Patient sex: F
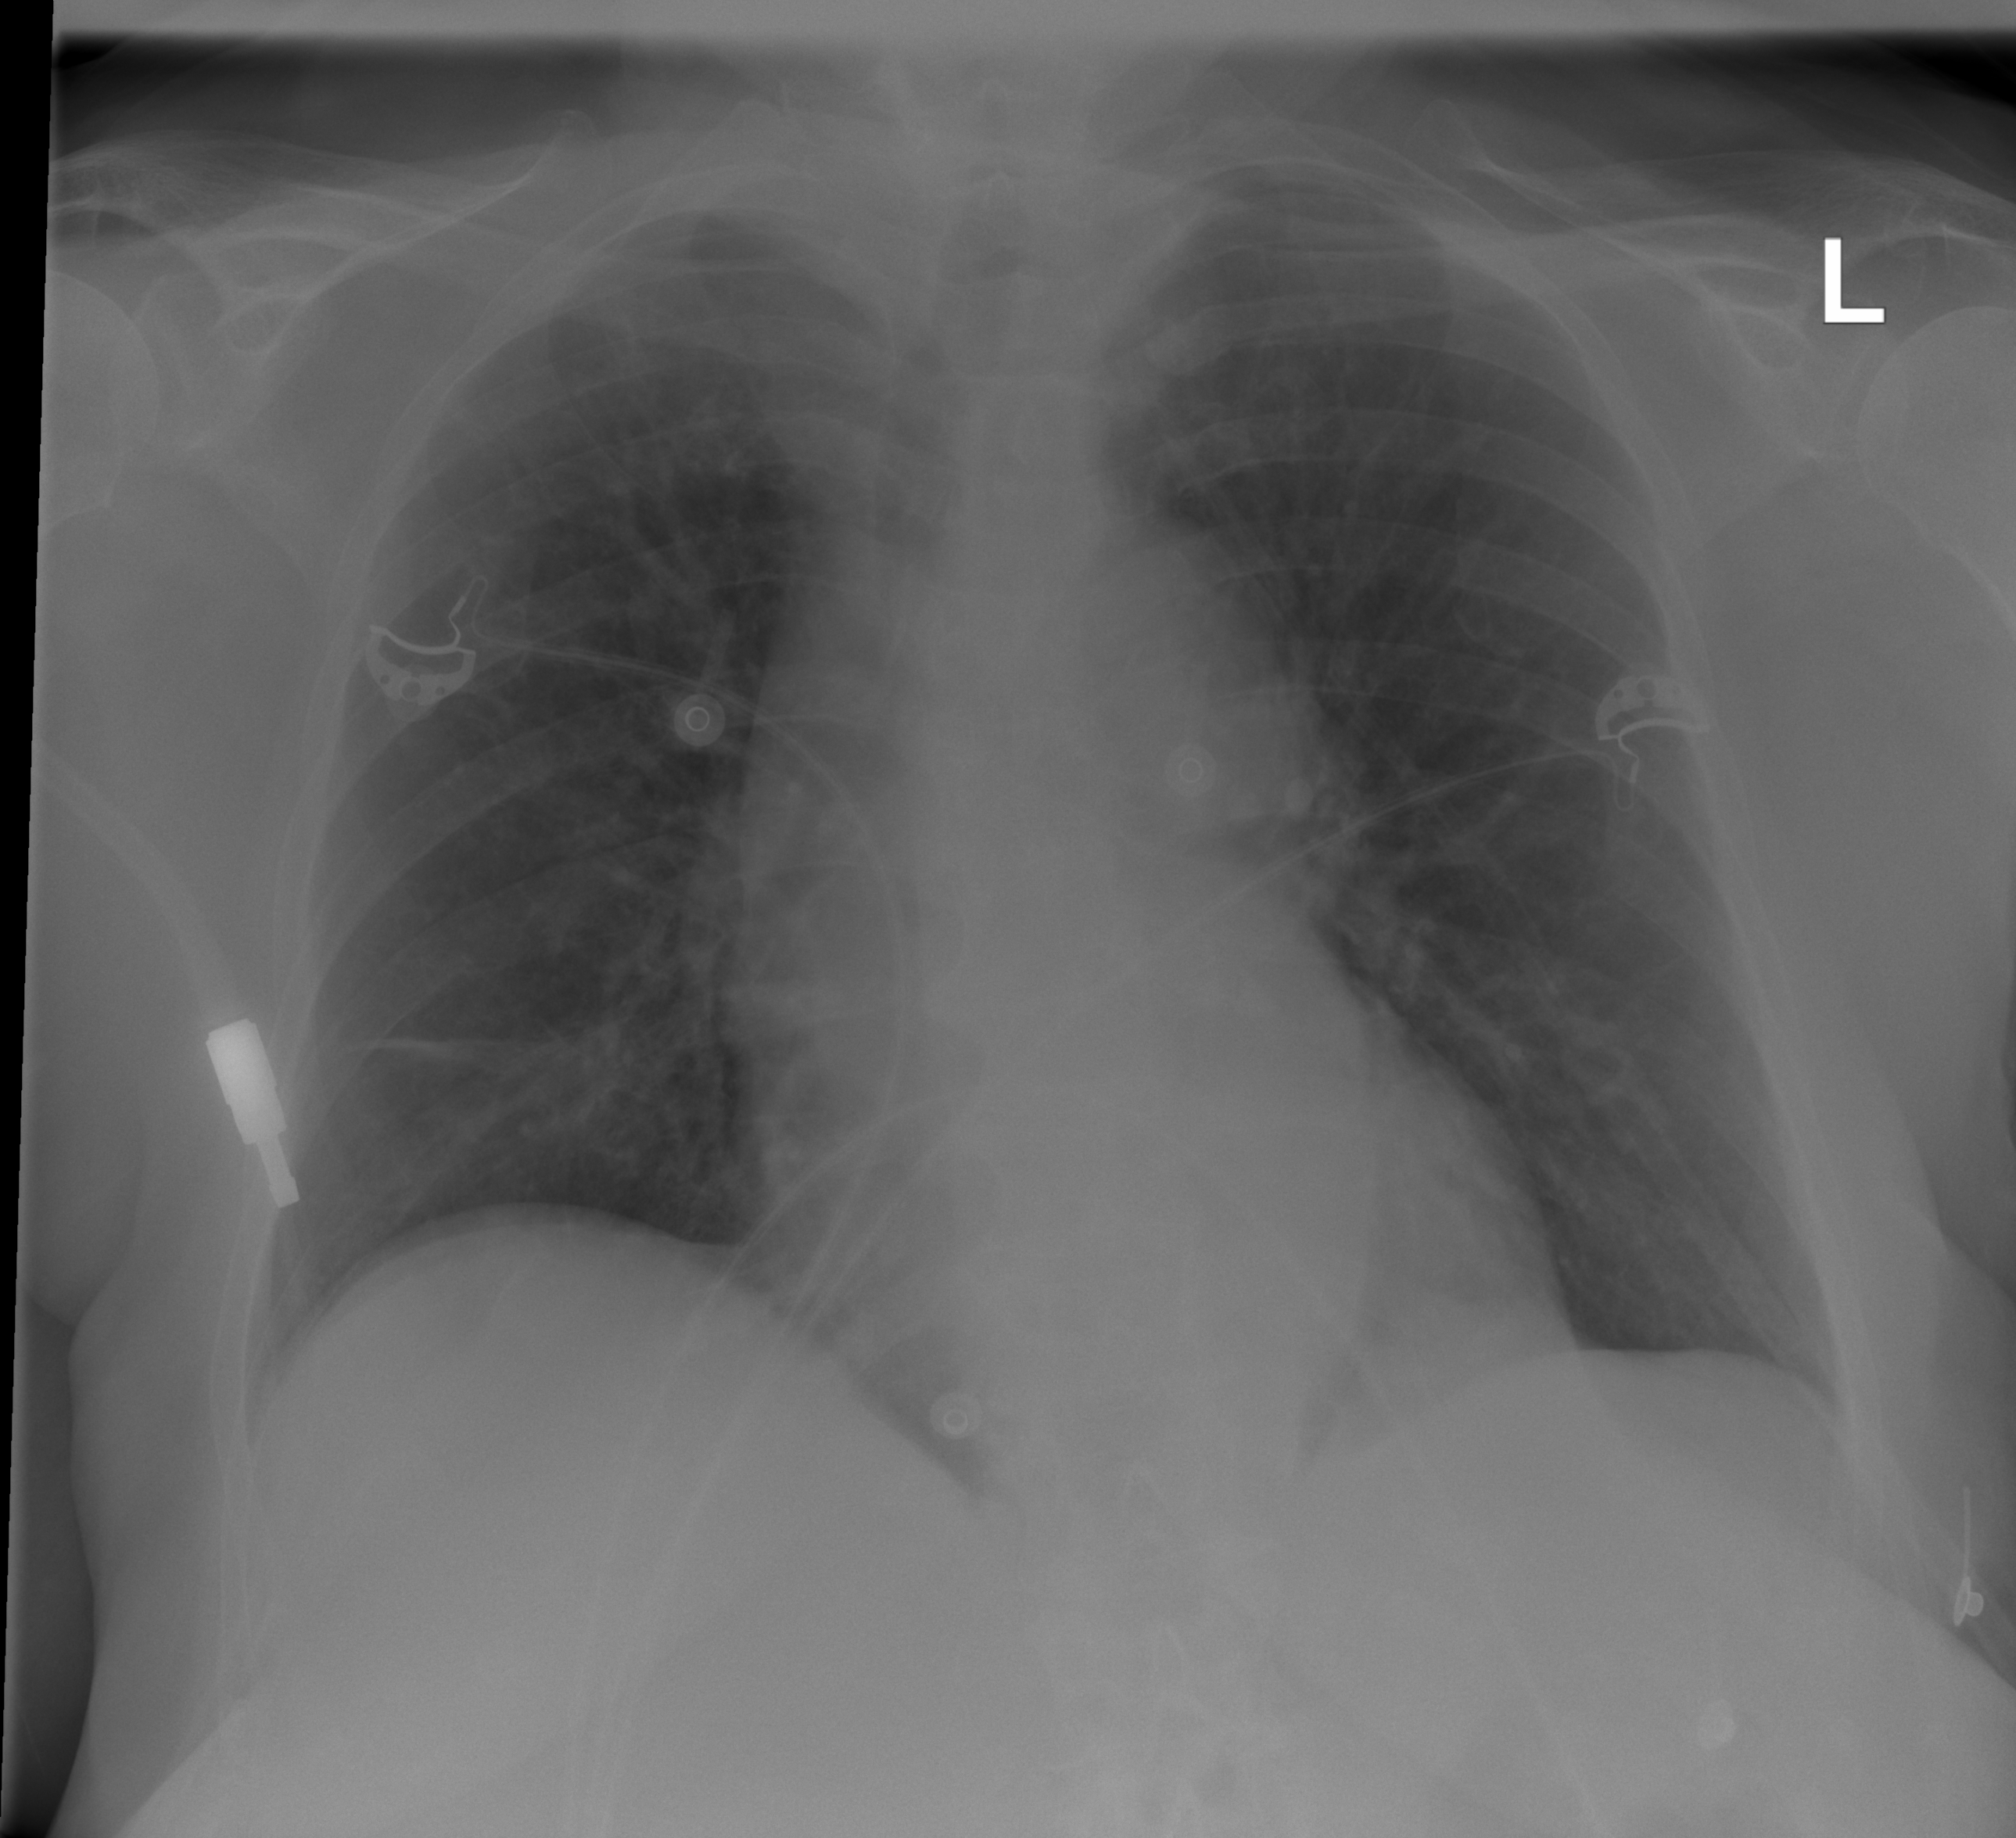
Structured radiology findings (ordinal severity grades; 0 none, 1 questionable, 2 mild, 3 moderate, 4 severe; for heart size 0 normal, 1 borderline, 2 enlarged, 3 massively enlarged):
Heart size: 0
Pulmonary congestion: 0
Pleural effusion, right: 0
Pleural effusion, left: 0
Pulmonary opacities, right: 0
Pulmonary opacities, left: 0
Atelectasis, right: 2
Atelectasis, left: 0